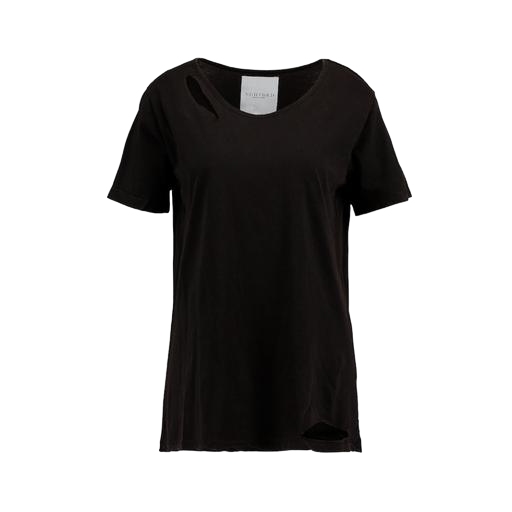
black destroyed tee, black v-neck cutout t-shirt, black double cut t-shirt, white background